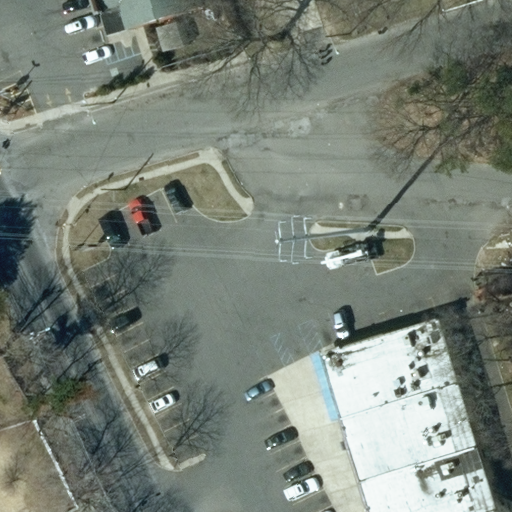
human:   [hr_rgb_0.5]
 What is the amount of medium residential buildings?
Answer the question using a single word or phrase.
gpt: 1

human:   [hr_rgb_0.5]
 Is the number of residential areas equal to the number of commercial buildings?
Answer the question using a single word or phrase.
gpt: no

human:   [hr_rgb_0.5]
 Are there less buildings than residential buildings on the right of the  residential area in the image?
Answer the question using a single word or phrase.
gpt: no

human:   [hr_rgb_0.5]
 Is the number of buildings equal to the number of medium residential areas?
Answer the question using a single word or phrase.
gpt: no

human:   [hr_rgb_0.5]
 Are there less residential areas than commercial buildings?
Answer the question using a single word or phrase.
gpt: no

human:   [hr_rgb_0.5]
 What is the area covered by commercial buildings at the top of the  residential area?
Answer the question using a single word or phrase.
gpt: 0m2

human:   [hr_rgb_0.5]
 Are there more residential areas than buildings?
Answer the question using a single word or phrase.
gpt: no

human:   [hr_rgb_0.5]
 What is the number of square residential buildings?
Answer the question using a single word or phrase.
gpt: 0

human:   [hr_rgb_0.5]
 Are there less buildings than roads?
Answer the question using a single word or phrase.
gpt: no

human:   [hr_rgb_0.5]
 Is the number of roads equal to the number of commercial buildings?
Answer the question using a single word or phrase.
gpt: no

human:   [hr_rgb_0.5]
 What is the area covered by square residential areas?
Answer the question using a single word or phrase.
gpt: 0m2

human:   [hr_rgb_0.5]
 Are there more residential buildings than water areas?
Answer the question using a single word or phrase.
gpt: yes

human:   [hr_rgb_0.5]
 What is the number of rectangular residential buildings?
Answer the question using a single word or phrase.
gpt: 2

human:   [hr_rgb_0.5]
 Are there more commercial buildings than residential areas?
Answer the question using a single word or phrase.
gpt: no

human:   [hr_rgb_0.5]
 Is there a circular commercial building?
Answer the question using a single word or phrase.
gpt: no

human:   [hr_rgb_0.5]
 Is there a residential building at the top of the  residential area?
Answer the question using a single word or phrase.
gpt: yes

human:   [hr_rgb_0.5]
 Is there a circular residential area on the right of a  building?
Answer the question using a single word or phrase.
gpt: no

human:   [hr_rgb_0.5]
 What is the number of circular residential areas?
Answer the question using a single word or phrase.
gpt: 0

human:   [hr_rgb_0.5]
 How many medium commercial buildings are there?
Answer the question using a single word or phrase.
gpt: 0

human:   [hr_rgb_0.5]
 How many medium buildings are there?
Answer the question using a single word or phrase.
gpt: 1

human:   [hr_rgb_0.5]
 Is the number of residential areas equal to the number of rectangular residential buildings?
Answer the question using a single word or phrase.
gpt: no

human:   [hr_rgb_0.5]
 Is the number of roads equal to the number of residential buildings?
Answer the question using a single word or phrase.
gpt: no

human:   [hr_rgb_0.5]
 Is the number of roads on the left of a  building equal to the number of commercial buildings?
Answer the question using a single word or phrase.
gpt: no

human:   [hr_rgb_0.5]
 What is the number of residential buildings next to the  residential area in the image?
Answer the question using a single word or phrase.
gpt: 2

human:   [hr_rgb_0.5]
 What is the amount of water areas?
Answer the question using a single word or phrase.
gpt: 0

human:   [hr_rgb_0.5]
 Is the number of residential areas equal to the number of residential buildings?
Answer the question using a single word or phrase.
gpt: no

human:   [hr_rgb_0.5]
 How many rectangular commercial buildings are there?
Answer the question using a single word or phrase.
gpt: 0

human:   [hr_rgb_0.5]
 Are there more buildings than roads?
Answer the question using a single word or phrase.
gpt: no

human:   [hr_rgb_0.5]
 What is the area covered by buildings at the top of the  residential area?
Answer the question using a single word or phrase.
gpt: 98m2

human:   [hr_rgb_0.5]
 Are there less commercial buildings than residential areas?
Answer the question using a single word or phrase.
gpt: yes

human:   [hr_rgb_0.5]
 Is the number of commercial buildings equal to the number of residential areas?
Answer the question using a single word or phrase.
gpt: no

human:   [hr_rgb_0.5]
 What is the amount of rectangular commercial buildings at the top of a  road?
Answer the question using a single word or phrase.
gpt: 0

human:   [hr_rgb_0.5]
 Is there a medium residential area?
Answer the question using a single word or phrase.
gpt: no

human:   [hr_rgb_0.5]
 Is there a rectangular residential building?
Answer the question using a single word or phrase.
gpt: yes

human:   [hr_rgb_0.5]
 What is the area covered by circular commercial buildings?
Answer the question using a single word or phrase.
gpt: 0m2

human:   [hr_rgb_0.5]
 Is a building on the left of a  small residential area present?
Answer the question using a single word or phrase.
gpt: no